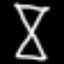
Label: hourglass